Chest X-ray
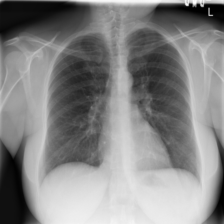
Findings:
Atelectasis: negative
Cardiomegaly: negative
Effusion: negative
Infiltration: negative
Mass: negative
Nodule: negative
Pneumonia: negative
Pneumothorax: negative
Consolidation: negative
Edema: negative
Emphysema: negative
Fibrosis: negative
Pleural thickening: negative
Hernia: negative